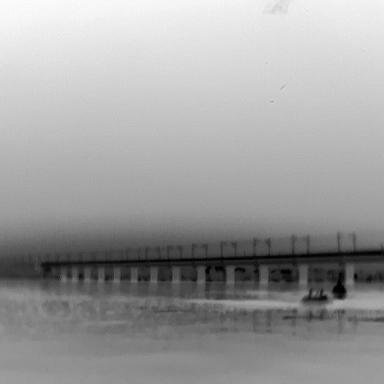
There is a canoe in the infrared image.